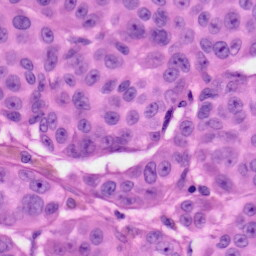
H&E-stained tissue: Skin